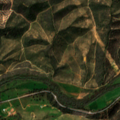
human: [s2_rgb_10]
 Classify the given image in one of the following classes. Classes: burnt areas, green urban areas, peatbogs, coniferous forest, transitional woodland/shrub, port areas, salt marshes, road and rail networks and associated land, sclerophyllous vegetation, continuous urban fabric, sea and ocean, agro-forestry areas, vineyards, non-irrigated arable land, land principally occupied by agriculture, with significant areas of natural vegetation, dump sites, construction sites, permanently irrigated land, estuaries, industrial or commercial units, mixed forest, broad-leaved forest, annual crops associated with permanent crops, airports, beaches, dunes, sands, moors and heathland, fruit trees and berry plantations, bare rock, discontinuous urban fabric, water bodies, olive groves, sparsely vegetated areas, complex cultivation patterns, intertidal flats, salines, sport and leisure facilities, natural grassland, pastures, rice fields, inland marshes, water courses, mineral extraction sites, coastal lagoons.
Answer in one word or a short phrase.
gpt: land principally occupied by agriculture, with significant areas of natural vegetation, broad-leaved forest, transitional woodland/shrub